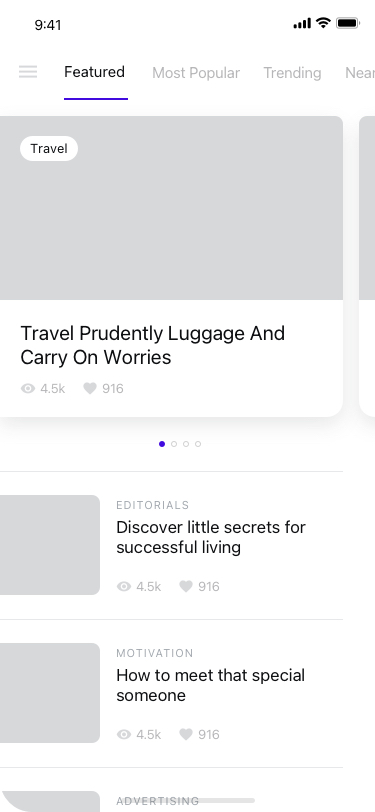
Text in this UI design:
Featured
Most Popular
Trending
Nearby
Travel
Travel Prudently Luggage And Carry On Worries
4.5k
916
Discover little secrets for successful living
EDITORIALS
4.5k
916
How to meet that special someone
MOTIVATION
4.5k
916
ADVERTISING